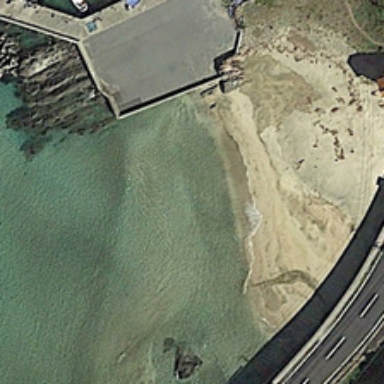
A piece of ocean is next to yellow beach and a road .